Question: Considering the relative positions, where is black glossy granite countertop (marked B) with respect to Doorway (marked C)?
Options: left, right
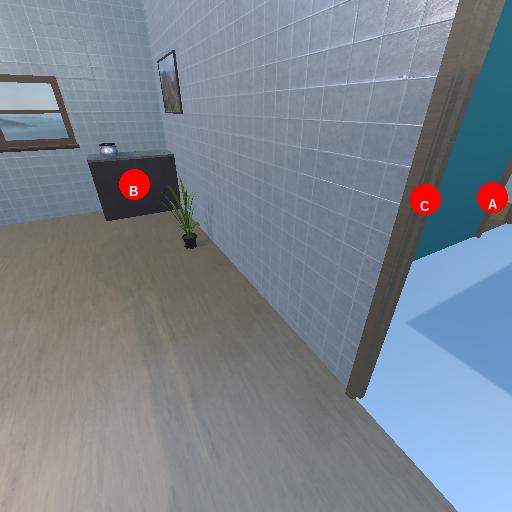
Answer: left